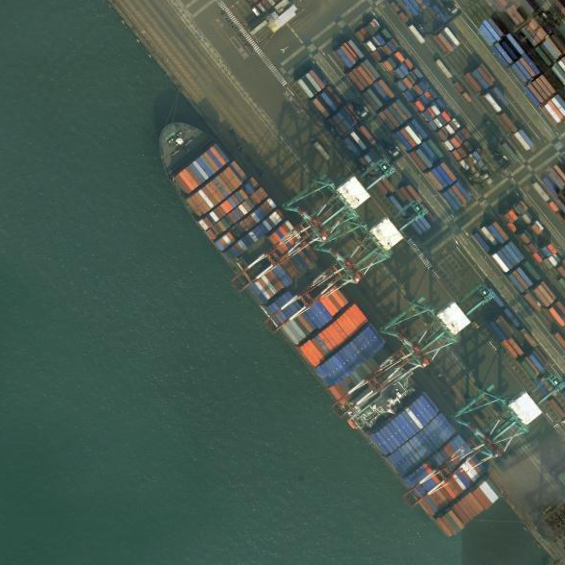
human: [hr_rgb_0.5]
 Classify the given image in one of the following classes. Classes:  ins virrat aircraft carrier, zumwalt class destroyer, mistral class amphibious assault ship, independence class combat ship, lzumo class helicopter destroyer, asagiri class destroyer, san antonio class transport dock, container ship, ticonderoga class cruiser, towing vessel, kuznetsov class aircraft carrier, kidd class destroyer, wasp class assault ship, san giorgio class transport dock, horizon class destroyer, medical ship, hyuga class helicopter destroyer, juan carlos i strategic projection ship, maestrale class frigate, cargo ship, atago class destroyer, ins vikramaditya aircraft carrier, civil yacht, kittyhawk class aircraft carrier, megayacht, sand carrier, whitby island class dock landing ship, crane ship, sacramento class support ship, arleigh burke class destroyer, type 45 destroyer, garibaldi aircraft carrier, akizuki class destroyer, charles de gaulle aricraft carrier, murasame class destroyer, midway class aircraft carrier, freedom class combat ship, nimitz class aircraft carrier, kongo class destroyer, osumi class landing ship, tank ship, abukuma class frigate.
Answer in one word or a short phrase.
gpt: Container ship